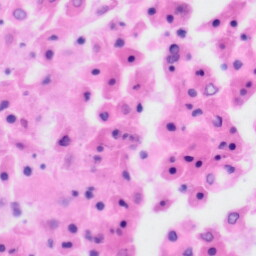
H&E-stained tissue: Tonsil